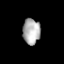
Tissue: skin
Cell type: Epithelial cells
Senescence score: 0.2863
Nuclear area (px): 439
Mean DAPI intensity: 175.595